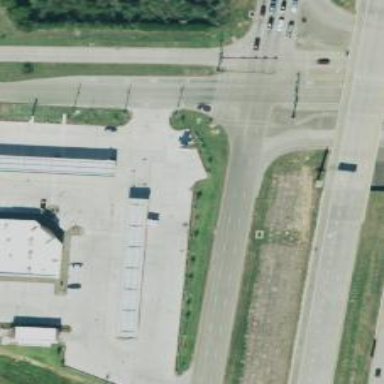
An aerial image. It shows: Secondary road with frontage road.